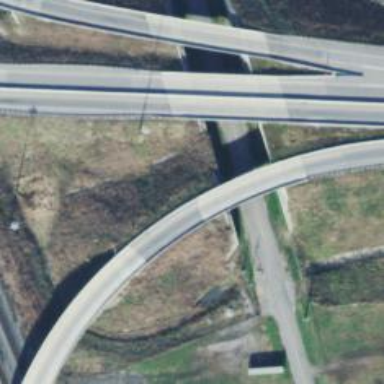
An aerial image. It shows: Motorway link with embankment.